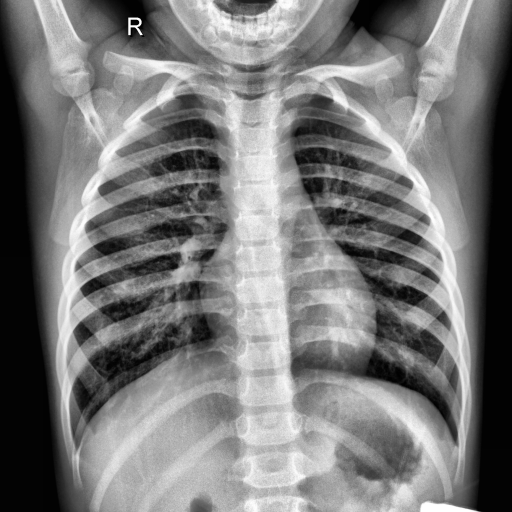
Finding: NORMAL